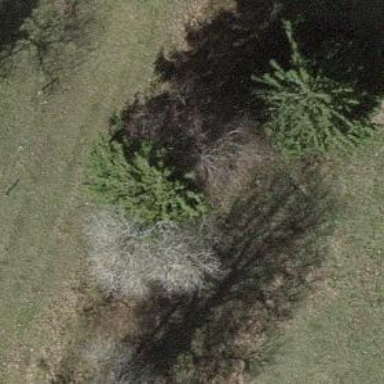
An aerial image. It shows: Row of trees in natural setting.